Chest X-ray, AP view. Patient: 65 years old, sex M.
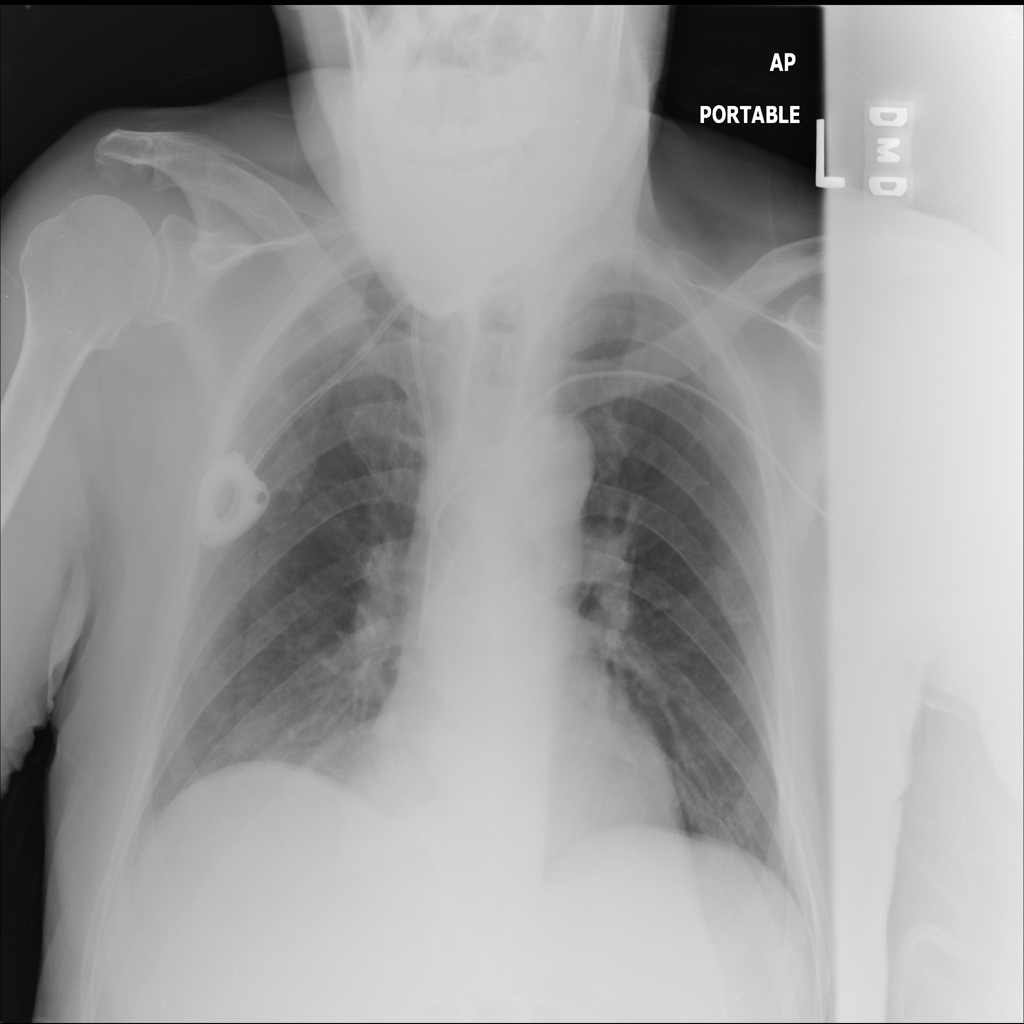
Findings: No Finding